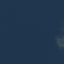
Land use / land cover class: SeaLake